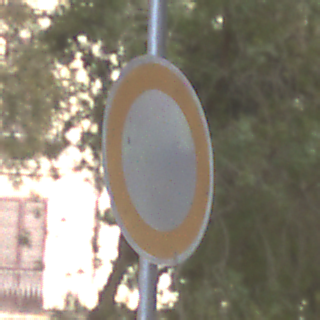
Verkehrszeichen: VerbotFahrzeugeAllerArt
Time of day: MorningAfternoon
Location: Outdoor (Suburban)
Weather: PartlyCloudy
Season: NotSpecified
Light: Natural